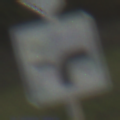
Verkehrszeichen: VerlaufVorfahrtsstrasse9
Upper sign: Vorfahrtsstrasse
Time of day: SunriseSunset
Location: Outdoor (Nature)
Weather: PartlyCloudy
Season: NotSpecified
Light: Natural